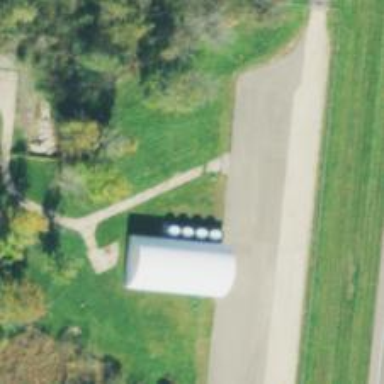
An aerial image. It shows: Rest area along the road.